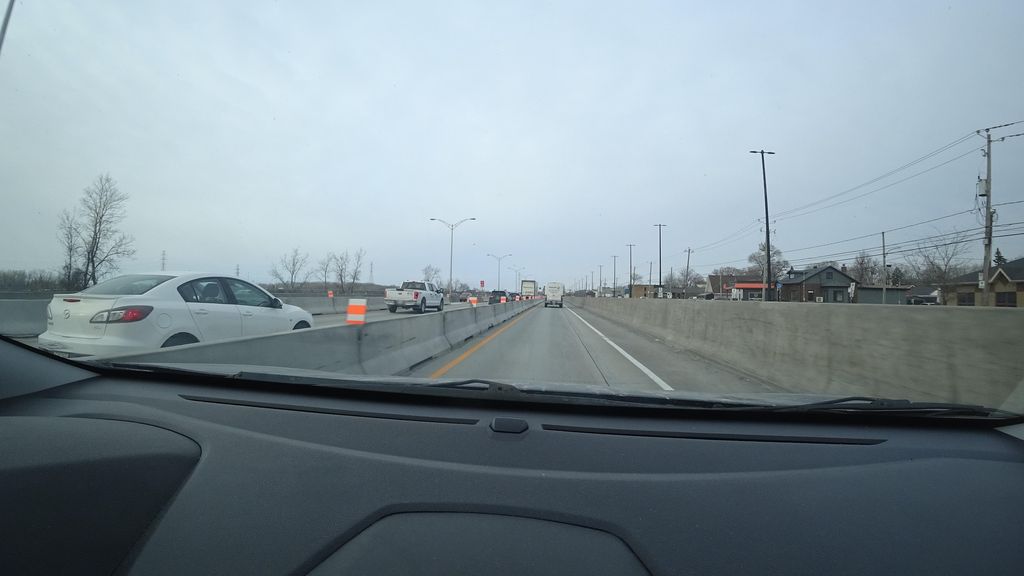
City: montreal